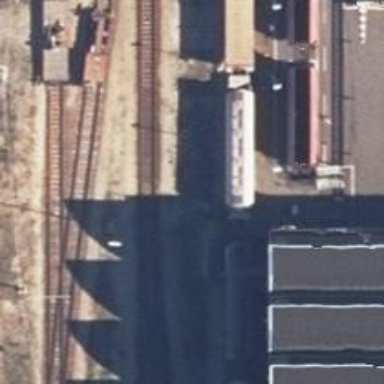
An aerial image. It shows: Railway switch.